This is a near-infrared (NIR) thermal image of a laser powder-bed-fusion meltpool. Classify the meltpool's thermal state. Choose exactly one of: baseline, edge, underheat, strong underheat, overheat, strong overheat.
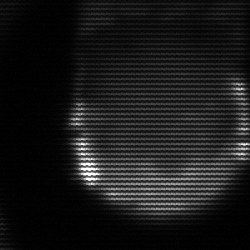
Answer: edge